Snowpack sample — Loveland Pass, Silver Plume, Colorado, USA (1/12/25, 11:40 AM MST)
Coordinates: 39.66, -105.88
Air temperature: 7 °F
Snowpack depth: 140 cm
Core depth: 10 cm
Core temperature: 41 °F
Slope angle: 11°, slope face: 30°
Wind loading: high
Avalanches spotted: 2
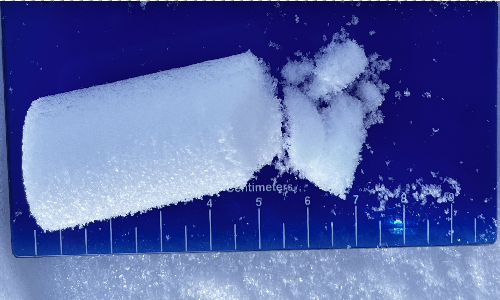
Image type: core
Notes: Pilot using slightly modified coring method that took too large segment for snow profile picturing, advised not to use in higher level models. Two avalanche on south face nearby, partially cloudy with light snow in the last 24 hours. Lots of wind loading on eastern features.